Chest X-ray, PA view. Patient: 27 years old, sex F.
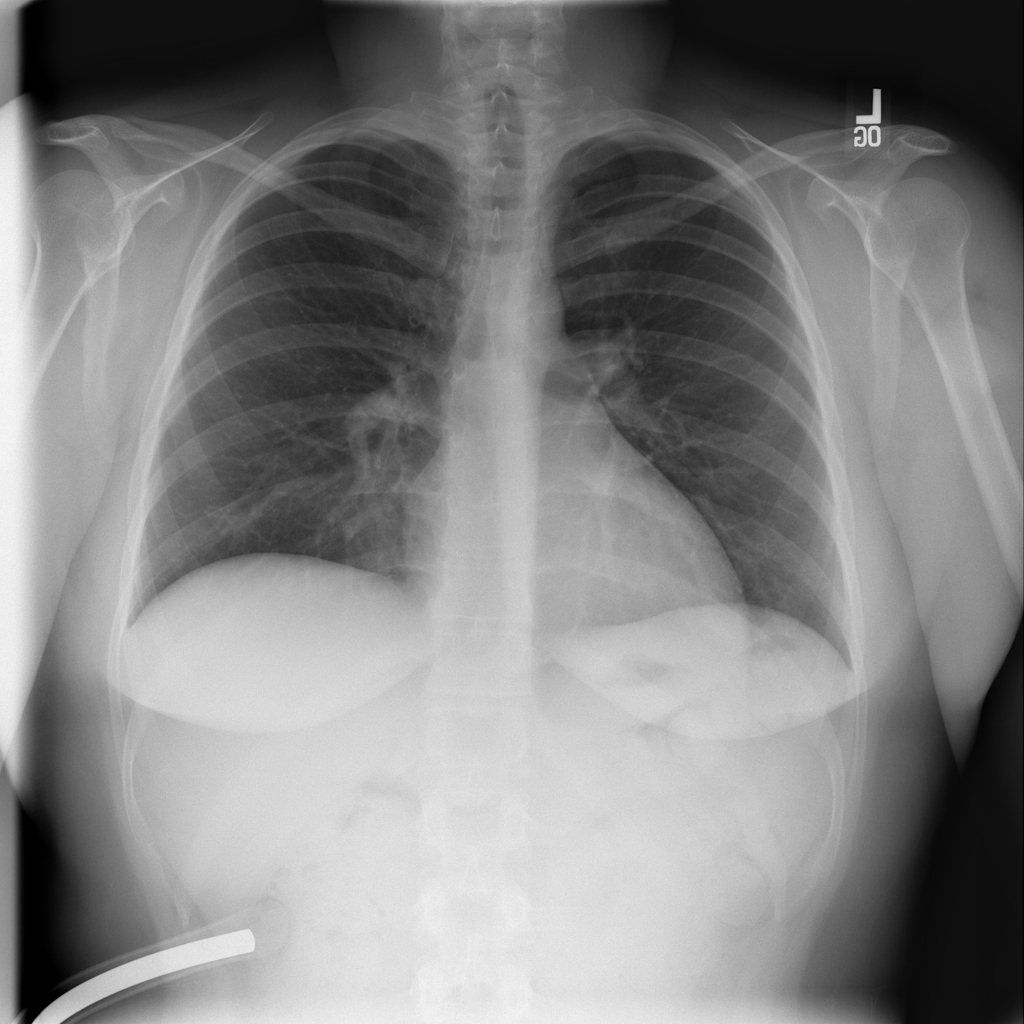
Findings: No Finding